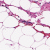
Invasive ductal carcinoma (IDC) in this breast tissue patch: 0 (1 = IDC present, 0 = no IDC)